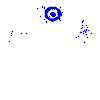
Particle: electron